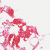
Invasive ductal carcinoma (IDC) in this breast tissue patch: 0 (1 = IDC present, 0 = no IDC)